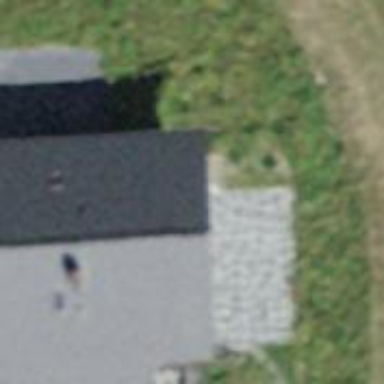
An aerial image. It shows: Detached building.